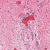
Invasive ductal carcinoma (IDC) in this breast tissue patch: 0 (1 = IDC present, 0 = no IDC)